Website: bh-photo
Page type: store-pickup
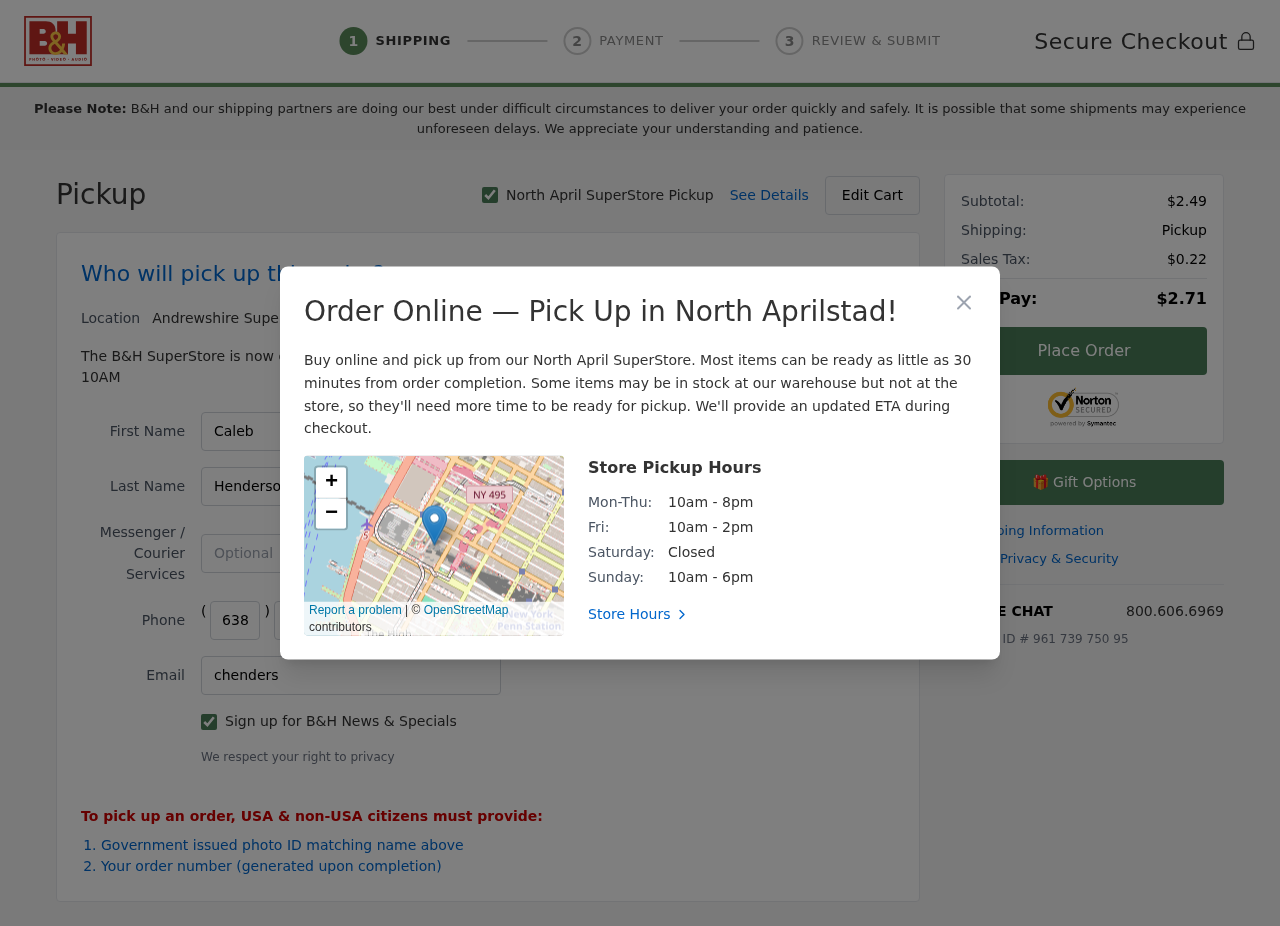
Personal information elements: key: PII_CITY
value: North April
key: PII_CITY2
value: Andrewshire
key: PII_CITY3
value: North Aprilstad
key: PII_EMAIL
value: chenderson@yahoo.com
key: PII_FIRSTNAME
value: Caleb
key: PII_LASTNAME
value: Henderson
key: PII_PHONE_AREA
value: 638
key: PII_PHONE_PREFIX
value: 349
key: PII_PHONE_SUFFIX
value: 4246
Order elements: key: ORDER_SUBTOTAL
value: $2.49
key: ORDER_TAX
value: $0.22
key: ORDER_TOTAL
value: $2.71
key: ORDER_ID
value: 961 739 750 95